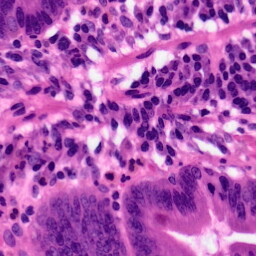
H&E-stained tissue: Pancreatic